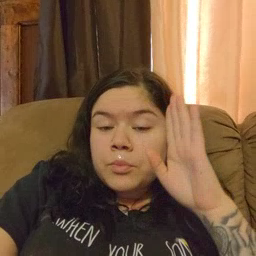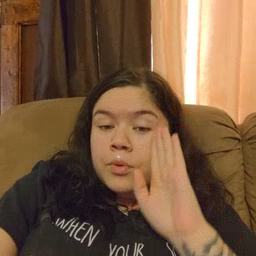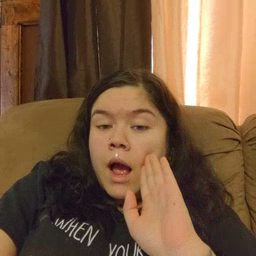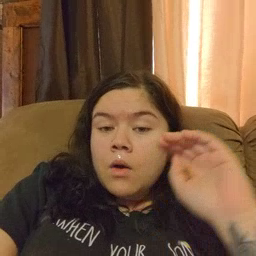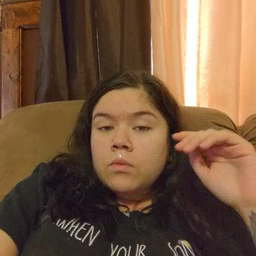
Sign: brown